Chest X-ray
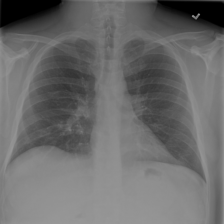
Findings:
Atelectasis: negative
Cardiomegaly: negative
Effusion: negative
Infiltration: negative
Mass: negative
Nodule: negative
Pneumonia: negative
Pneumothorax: negative
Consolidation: negative
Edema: negative
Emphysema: negative
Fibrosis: negative
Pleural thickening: negative
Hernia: negative